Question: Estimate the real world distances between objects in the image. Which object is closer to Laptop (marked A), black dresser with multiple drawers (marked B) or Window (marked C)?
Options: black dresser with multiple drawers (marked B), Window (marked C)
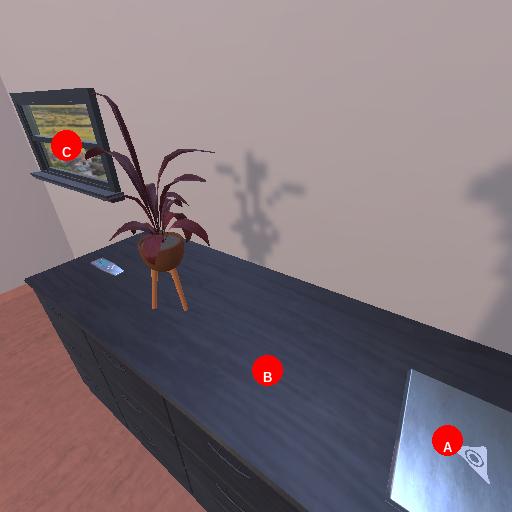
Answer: black dresser with multiple drawers (marked B)